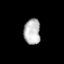
Tissue: prostate
Cell type: Endothelial cells
Senescence score: 0.6843
Nuclear area (px): 416
Mean DAPI intensity: 185.137